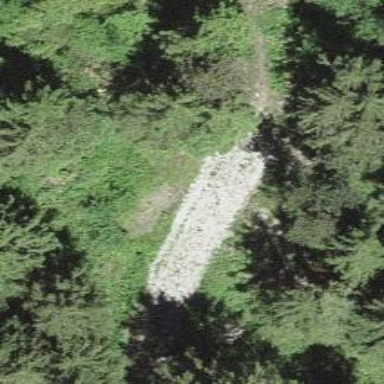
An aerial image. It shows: Compacted track road.